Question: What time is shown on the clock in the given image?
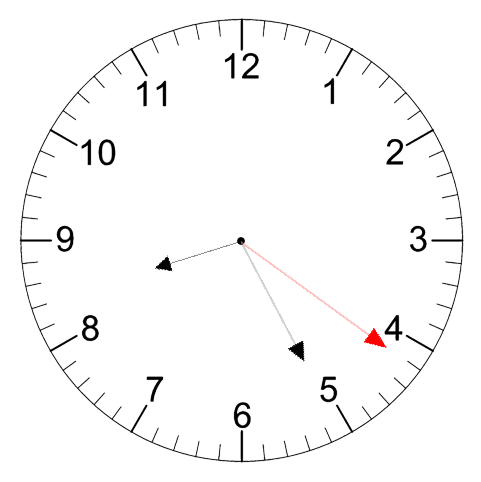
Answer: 08:25:21